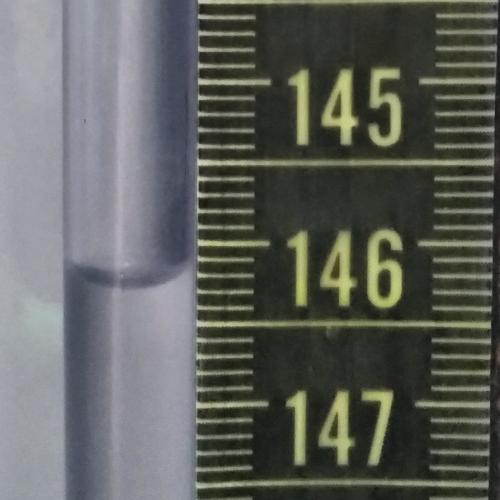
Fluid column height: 146.2 cm